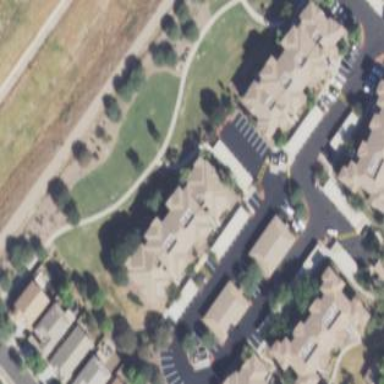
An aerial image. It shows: Image showing building with apartments.